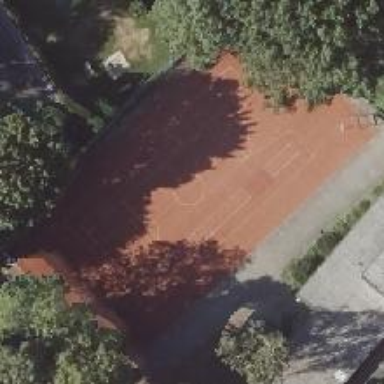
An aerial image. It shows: Handball pitch for leisure sports on the land.